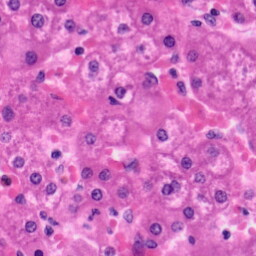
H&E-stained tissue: Liver